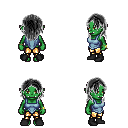
a pixel art fantasy rpg character, female body template, orc, green skin, blue vest, gold greaves, gray long hairstyle, bracelets, black shoes, four views (front, back, left, right), 2x2 character sprite sheet, small pixel art, hard edges, no anti-aliasing